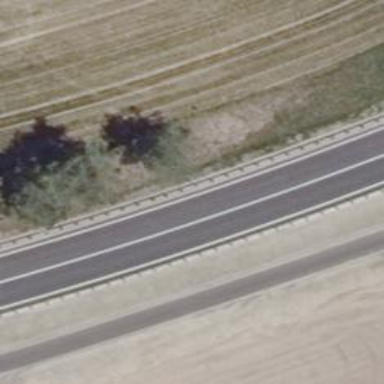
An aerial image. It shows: Primary road with asphalt surface.